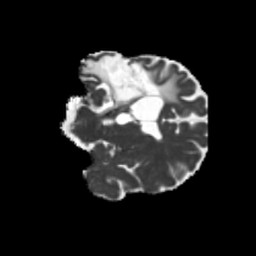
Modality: MD
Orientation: coronal
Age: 41
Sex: male
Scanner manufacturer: siemens
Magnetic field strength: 3 T
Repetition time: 5.25 s
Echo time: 0.08 s